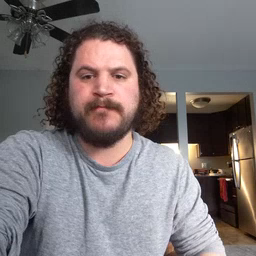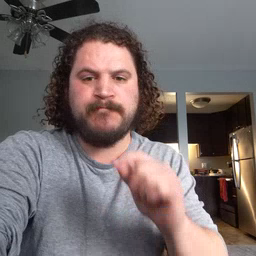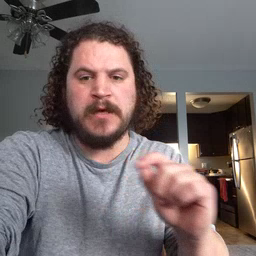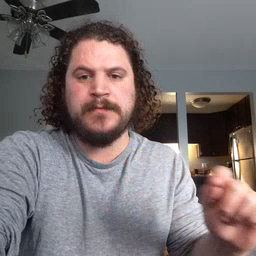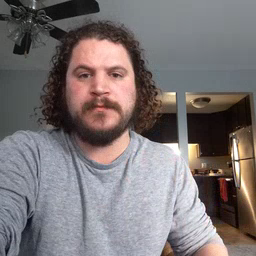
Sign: pen